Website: lowes
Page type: orders-overview
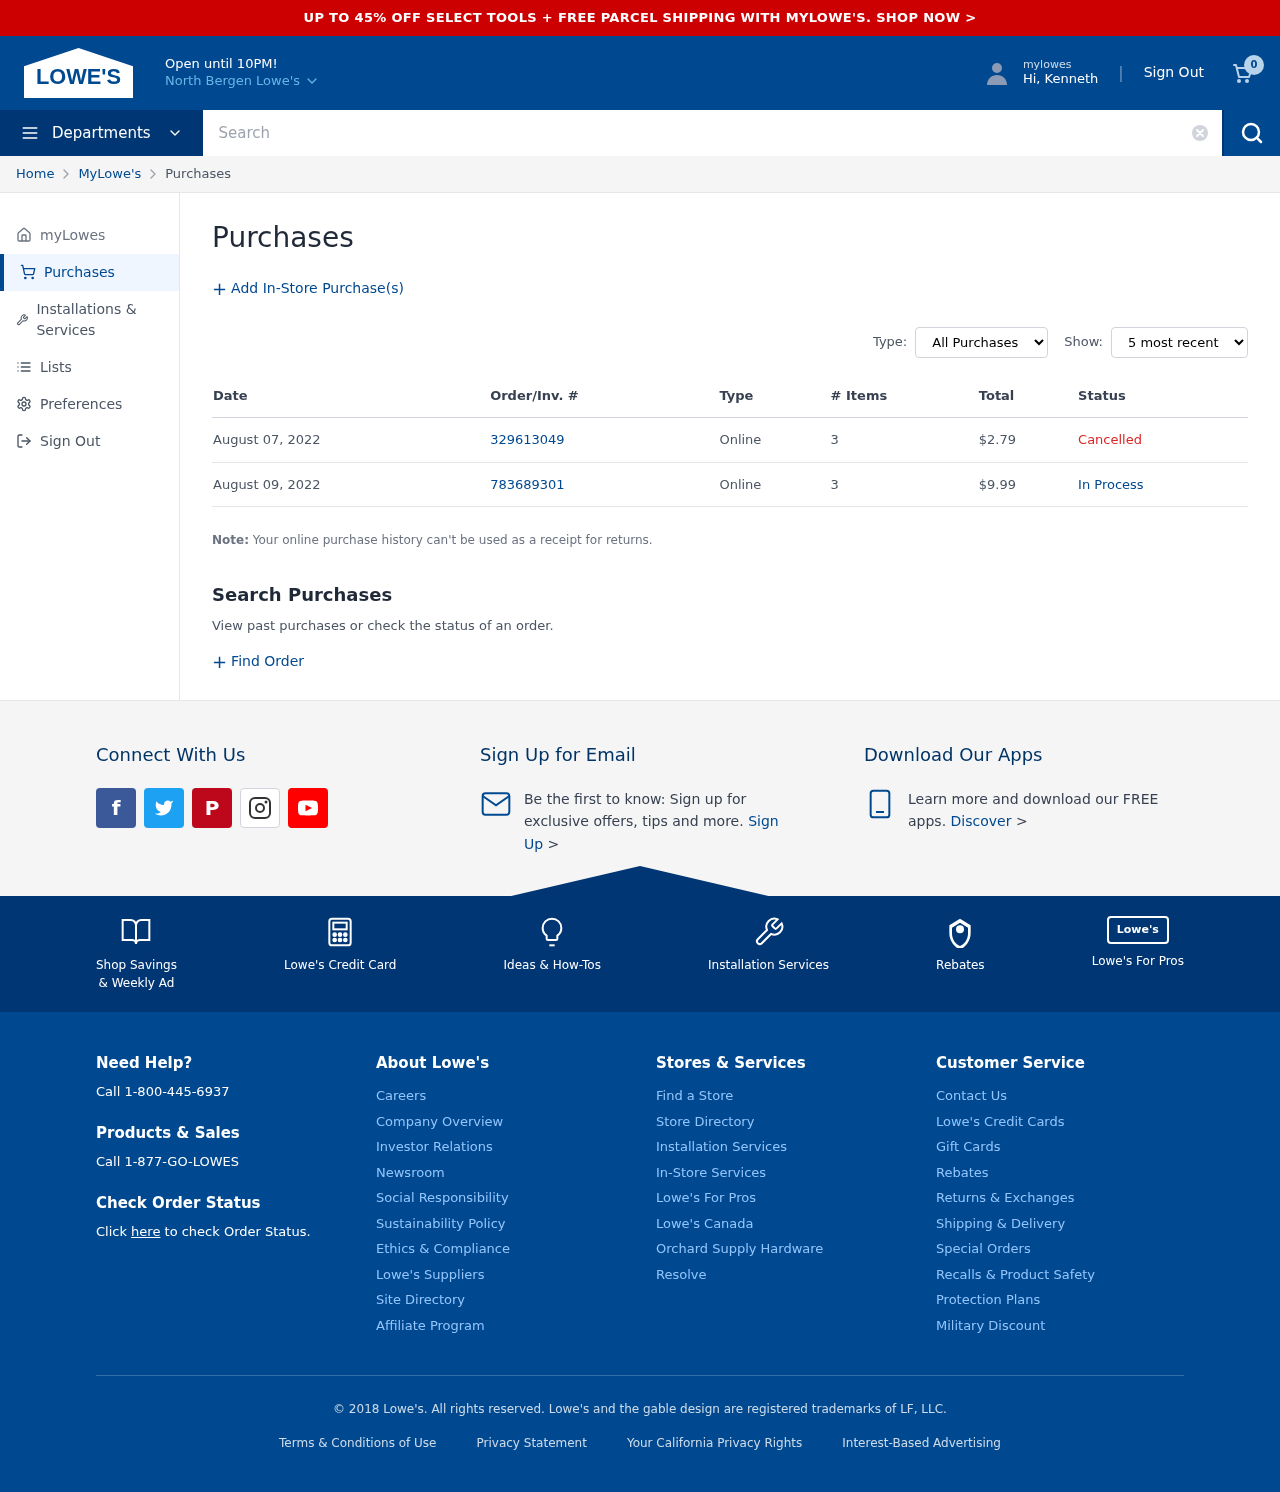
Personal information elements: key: PII_FIRSTNAME
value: Kenneth
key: PII_CITY
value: North Bergen
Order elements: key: ORDER_NUM_ITEMS
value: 0
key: ORDER_DATE
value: August 07, 2022
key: ORDER_ID
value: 329613049
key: ORDER_NUM_ITEMS
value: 3
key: ORDER_TOTAL
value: $2.79
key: ORDER_DATE2
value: August 09, 2022
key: ORDER_ID2
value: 783689301
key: ORDER_NUM_ITEMS2
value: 3
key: ORDER_TOTAL2
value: $9.99
Search elements: key: HEADER_SEARCH
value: Search